Field crop: maize
Growth stage: 1
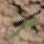
Species: atriplex